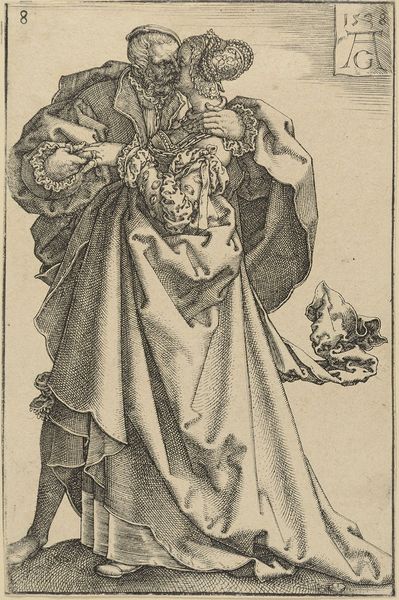
Titel: Sich küssendes Paar
Künstler: Heinrich Aldegrever
Standort: Hamburg
Institution: Museum für Kunst und Gewerbe Hamburg
Schlagwörter: mann, umhang, frau, kleid, zeichnung, tanz, bart, stoff, renaissance, kopfbedeckung, kuss, papier, umarmung, grafik, graphik, zopf, fotografie, photographie, druckgraphik, druckgrafik, stich, bleistift, tracht, liebespaar, hochzeit, dürer, kupferstich, verlobung, mann frau, albrecht, heirat, gerippt, volkstracht, reproduktionen, eheversprechen, 1538, druckerzeugnisse, rittertum, festlichkeiten, sich küssen, adel und patriziat, verlöbnis, ornamentstich, vorlageblätter, hochzeitstanz